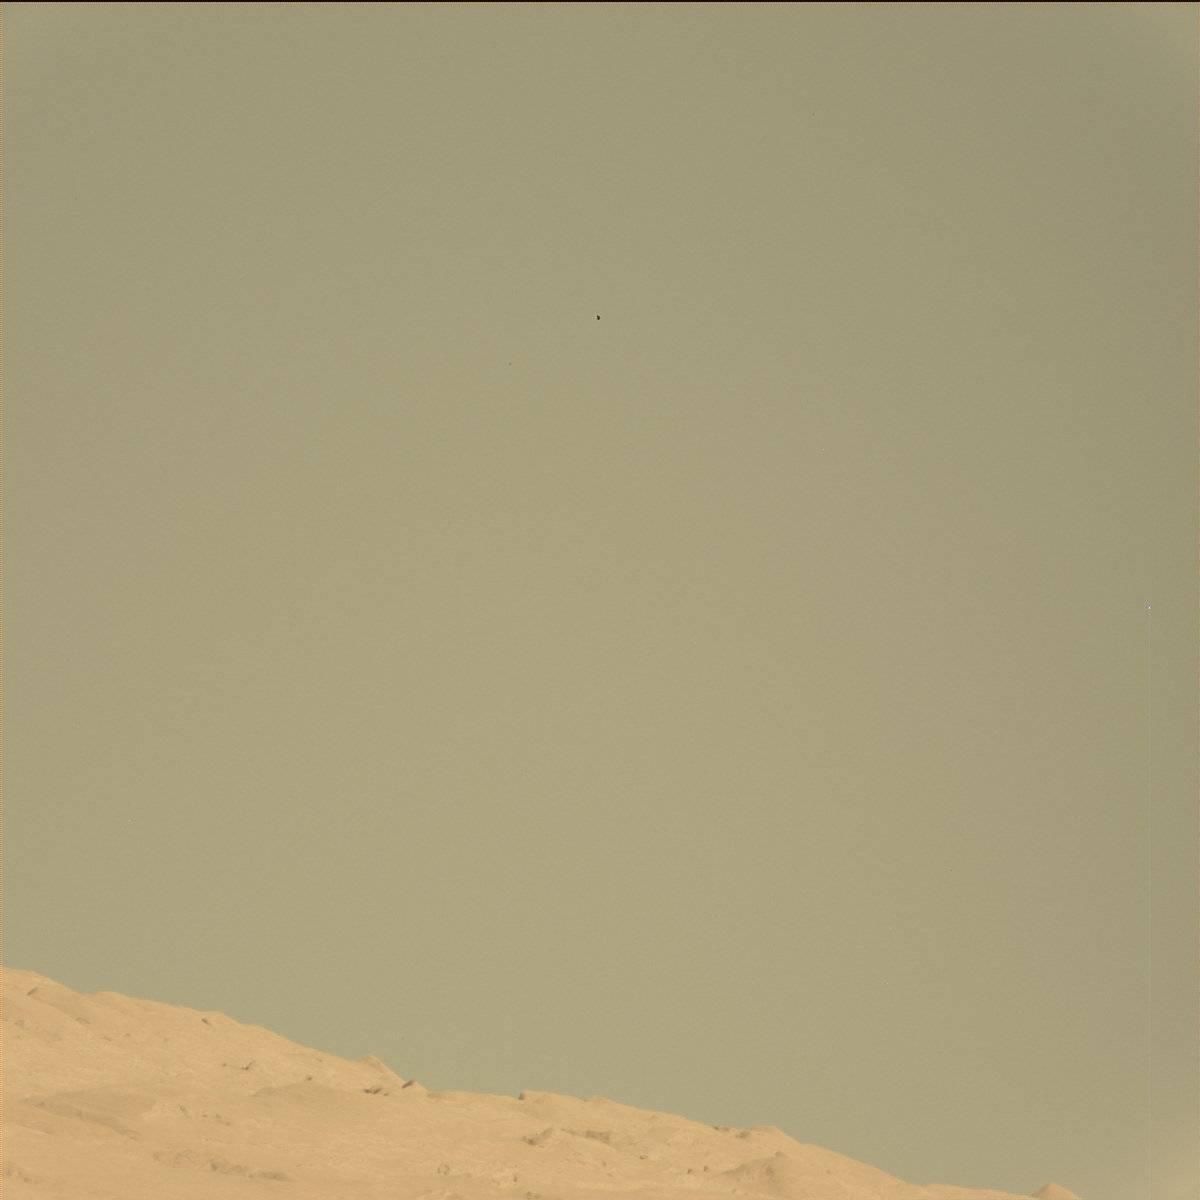
Terrain classes present: Ridge, Sky